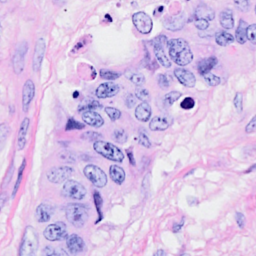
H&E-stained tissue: Breast